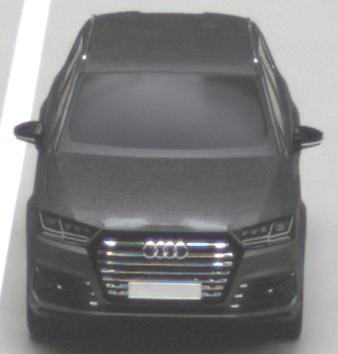
Make: Audi
Model: SQ7
Detailed model: -
Model produced from: 2016
Model produced until: 2018
Doors: 5
Color: gray
Road condition: dry road
Daytime: midday
Contrast: medium contrast